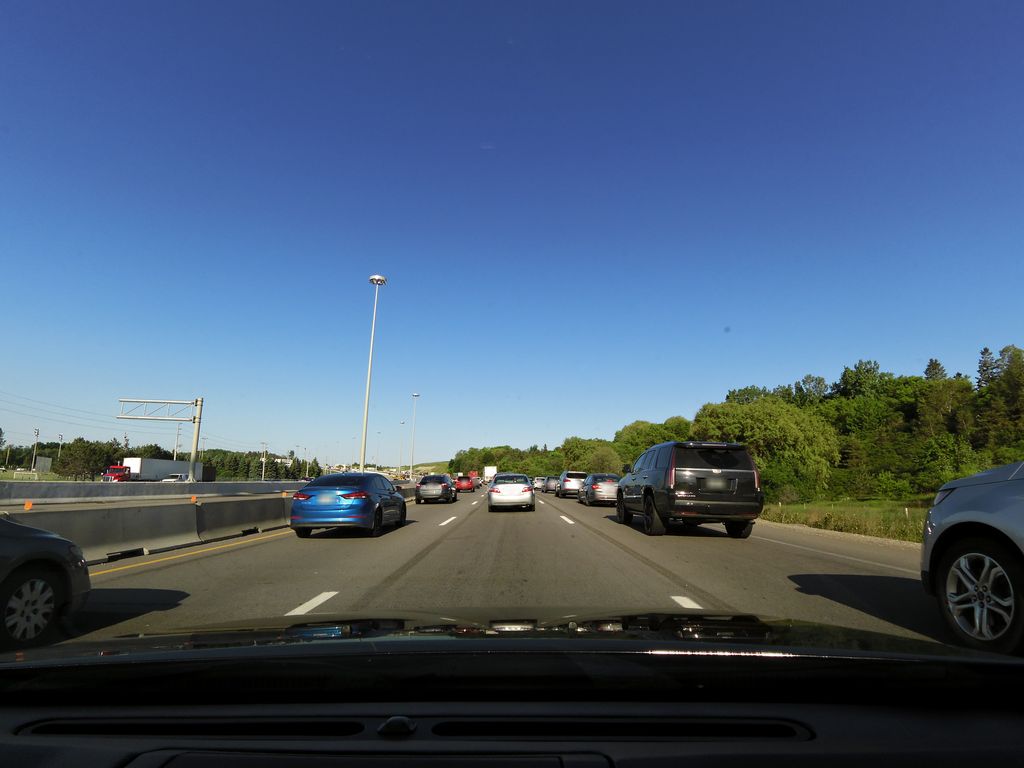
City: kitchener-waterloo